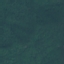
Land use / land cover: Forest